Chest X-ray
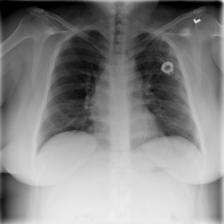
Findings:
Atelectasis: negative
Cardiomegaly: negative
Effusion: negative
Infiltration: positive
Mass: negative
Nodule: negative
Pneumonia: negative
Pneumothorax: negative
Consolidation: negative
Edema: negative
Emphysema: negative
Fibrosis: negative
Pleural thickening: negative
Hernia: negative